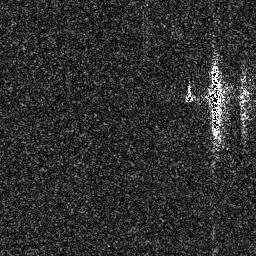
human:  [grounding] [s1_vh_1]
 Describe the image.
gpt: In the satellite image, there is  <ref>1 medium ship </ref> <box>[[79, 23, 87, 54, 0]]</box> located at right.